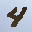
Label: 4